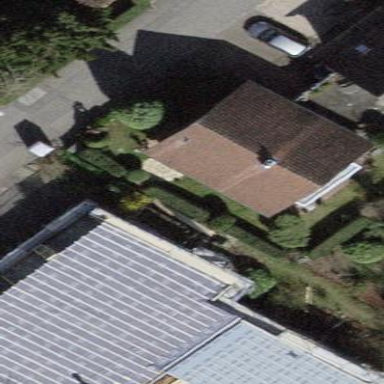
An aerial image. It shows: Building with tiled roof.